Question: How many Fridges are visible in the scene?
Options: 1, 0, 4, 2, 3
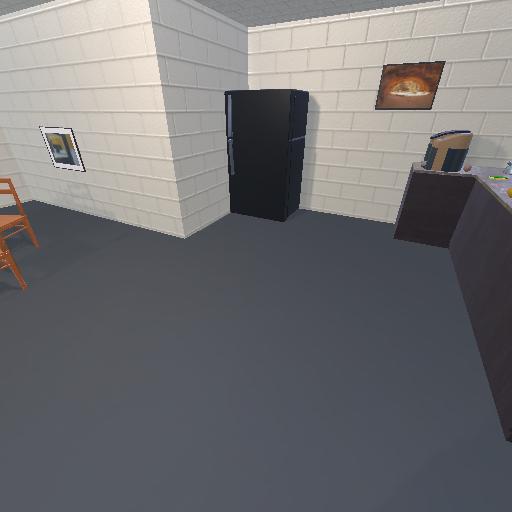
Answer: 1